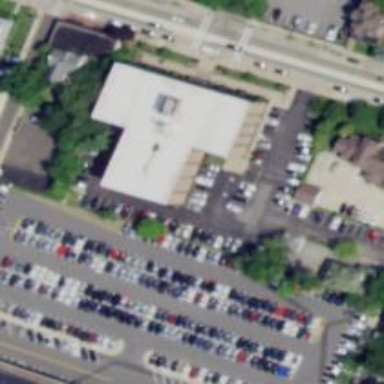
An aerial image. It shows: Parking area with asphalt surface.